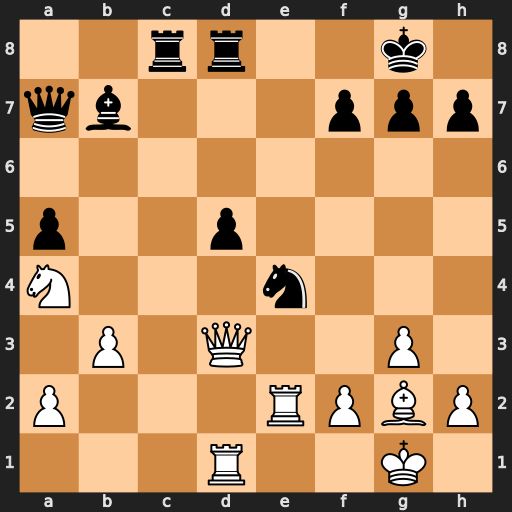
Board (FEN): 2rr2k1/qb3ppp/8/p2p4/N3n3/1P1Q2P1/P3RPBP/3R2K1
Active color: w
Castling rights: -
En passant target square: -
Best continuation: Rxe4